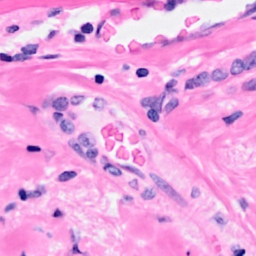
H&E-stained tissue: Breast